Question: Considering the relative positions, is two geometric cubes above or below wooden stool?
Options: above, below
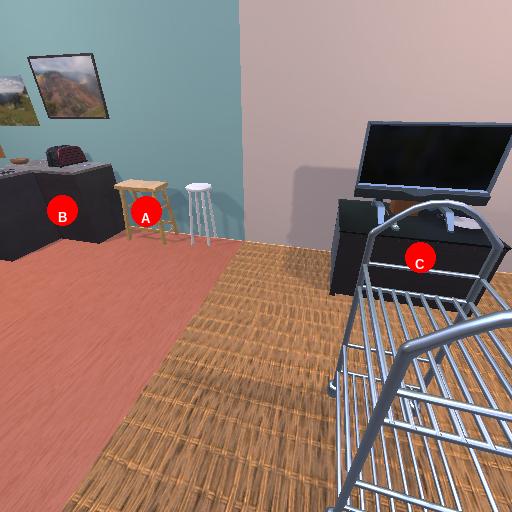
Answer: above